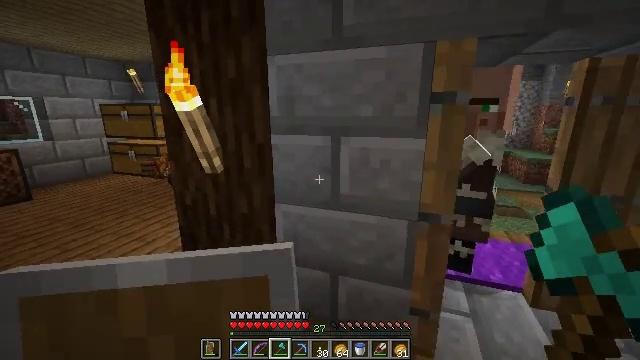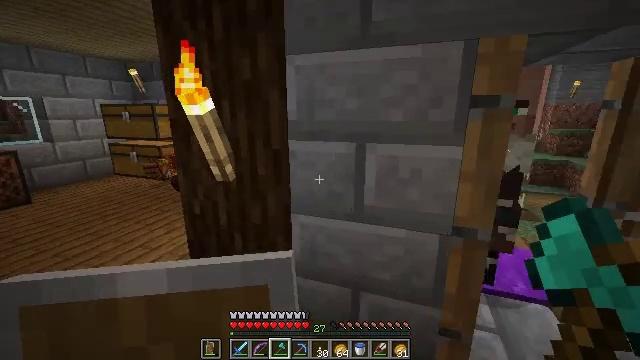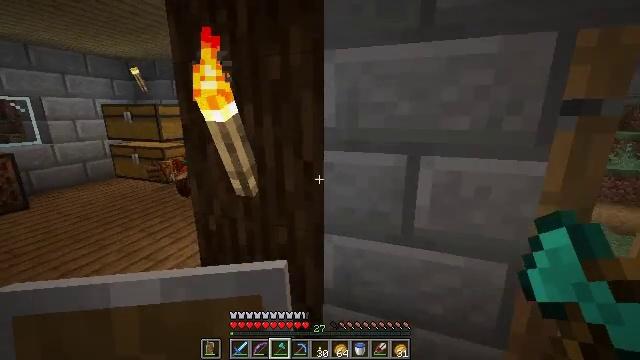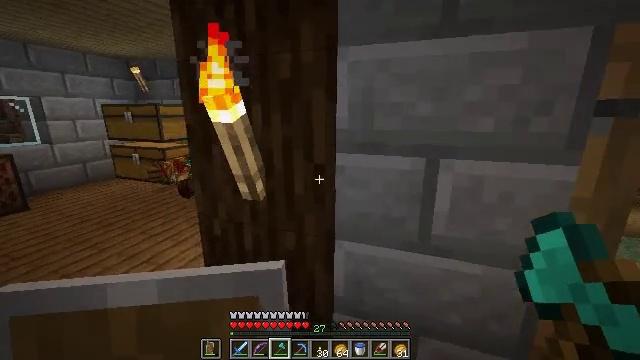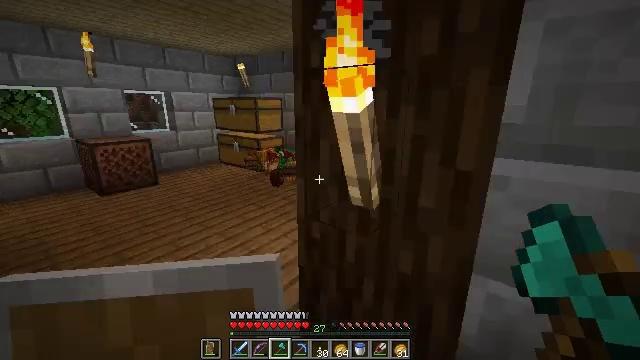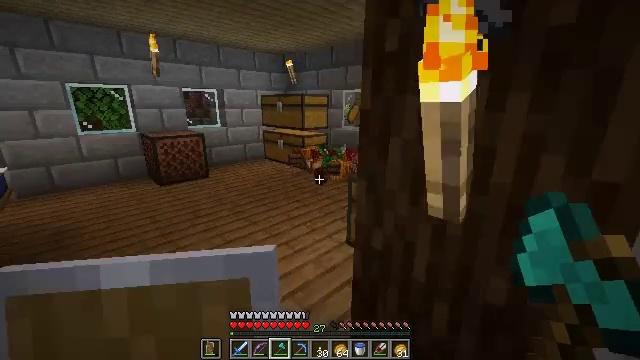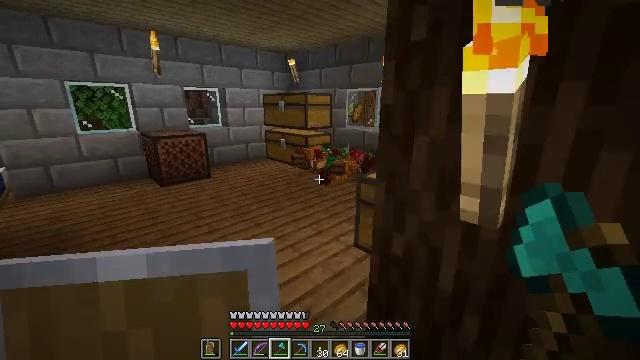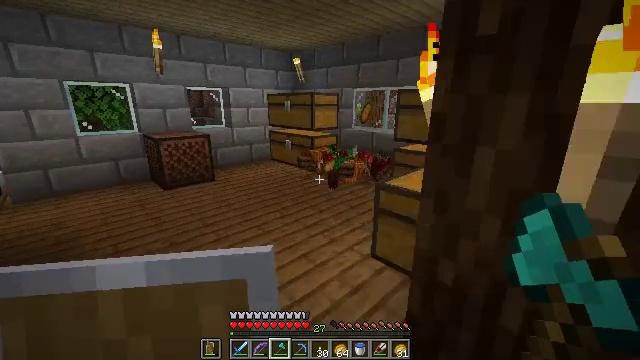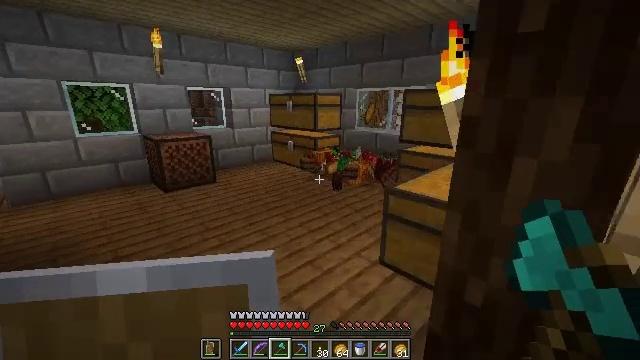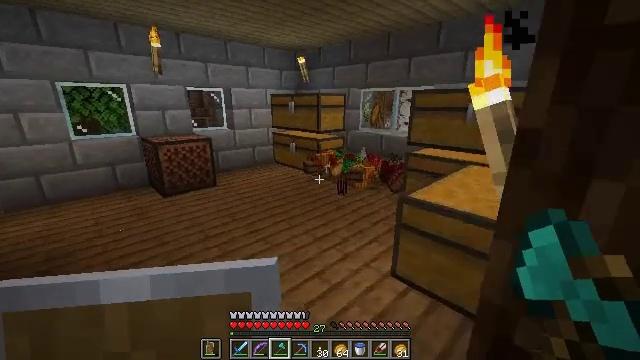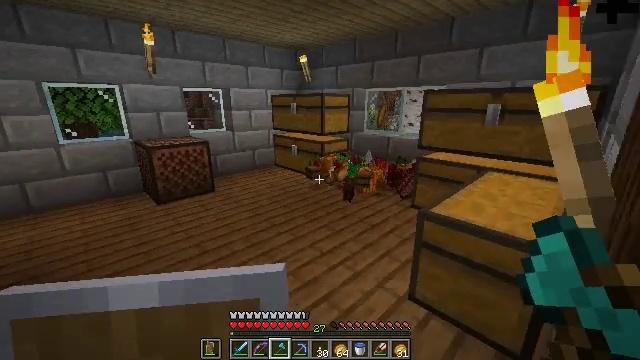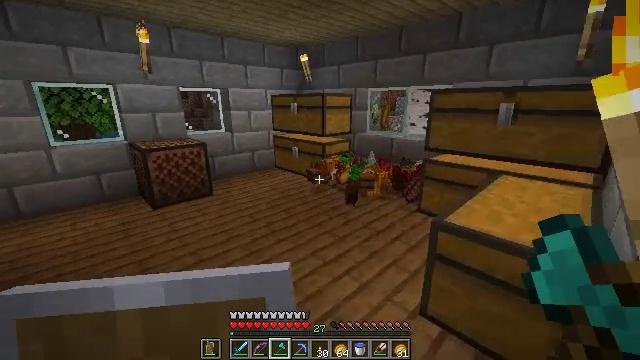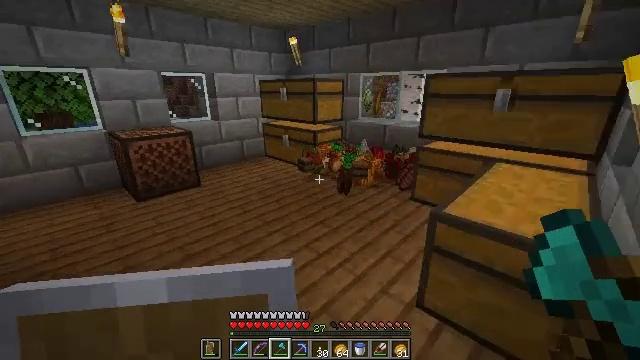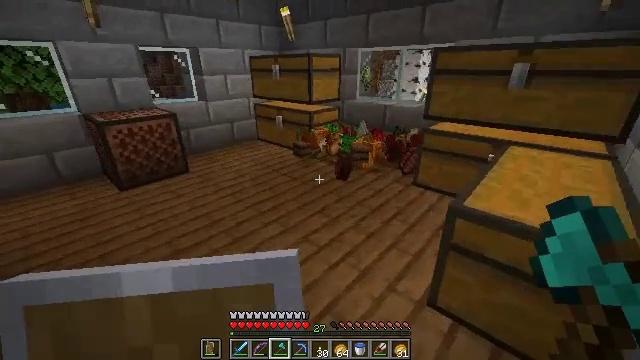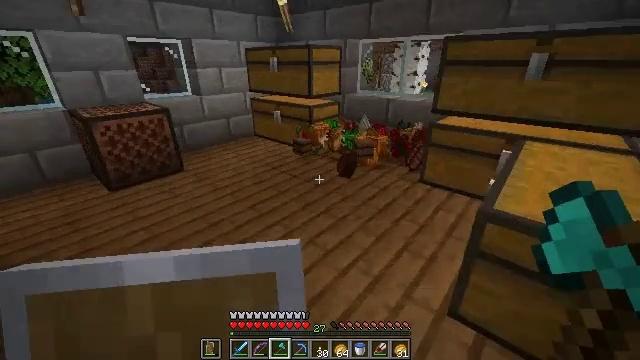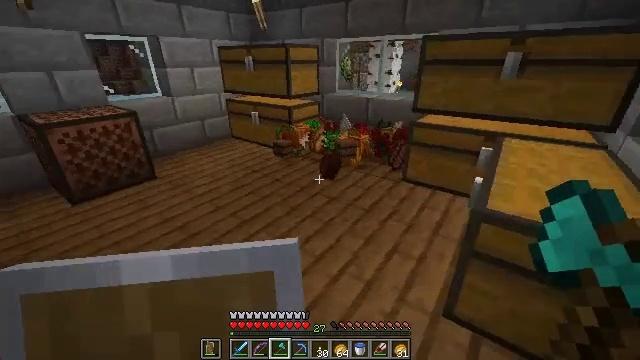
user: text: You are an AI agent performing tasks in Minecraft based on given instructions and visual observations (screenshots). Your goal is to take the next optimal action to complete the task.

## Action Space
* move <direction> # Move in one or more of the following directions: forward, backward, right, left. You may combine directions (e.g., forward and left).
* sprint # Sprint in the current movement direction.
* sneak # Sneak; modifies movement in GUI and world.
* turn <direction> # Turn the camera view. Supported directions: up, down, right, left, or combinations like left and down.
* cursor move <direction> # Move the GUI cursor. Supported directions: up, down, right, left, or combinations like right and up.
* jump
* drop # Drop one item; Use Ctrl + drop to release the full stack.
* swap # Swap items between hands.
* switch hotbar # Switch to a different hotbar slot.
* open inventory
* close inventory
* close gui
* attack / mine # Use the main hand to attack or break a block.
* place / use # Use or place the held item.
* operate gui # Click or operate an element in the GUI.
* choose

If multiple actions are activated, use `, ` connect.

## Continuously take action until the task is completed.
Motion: motion action
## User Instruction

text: Drop a baked potato.
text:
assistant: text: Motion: move forward and move left
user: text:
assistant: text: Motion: move forward and move left
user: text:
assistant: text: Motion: move forward and move left
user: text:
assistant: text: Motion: move forward and move left, turn left and down
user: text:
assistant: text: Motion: move forward and move left, turn left
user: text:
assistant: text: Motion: move forward and move left
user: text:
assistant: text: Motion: move forward and move left
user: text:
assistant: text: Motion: move forward
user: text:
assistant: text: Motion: move forward
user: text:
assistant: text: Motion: move forward
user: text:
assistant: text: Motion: move forward
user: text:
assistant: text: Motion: move forward, turn right and down
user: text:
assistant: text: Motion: move forward and move left, turn right and down
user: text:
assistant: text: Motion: move forward and move left, turn right and down
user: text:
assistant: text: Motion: move forward and move left, turn right
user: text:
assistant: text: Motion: move forward and move left, turn right
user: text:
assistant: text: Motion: move forward and move left
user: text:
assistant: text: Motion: move forward and move left, turn right
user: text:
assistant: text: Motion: move forward and move left, turn right
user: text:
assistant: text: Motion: move forward and move left, turn right and down
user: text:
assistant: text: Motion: move forward and move left, turn right and down
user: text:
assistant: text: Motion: move forward and move left, turn right
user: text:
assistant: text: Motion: move left
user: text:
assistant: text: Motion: move left
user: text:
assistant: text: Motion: no_op
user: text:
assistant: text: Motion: move forward
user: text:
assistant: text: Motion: move forward
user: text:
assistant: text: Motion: move forward
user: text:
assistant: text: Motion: move forward and move left
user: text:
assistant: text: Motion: move forward and move left, turn right and down